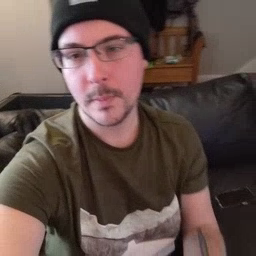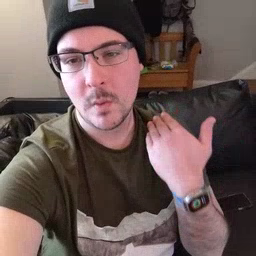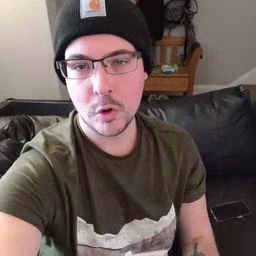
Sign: before